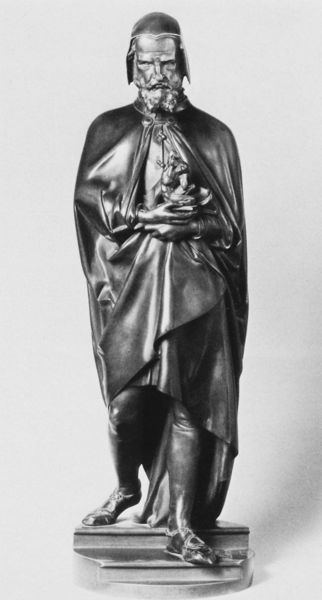
Titel: Statuette des Michelangelo
Künstler: Albert-Ernest Carrier-Belleuse
Institution: Berlin, Staatliche Museen, Skulpturensammlung
Schlagwörter: akt, mann, umhang, bart, kappe, arm, falten, sockel, tragen, hände, mantel, frontal, hase, skulptur, statue, treppe, könig, gefaltet, ernst, finster, metall, stufe, bronze, plastik, helm, stiefel, schritt, ritter, ganzkörper, schreiten, siegfried, guss, plastk, mini, frontaö, arn, iumhang, schtitt, gekm